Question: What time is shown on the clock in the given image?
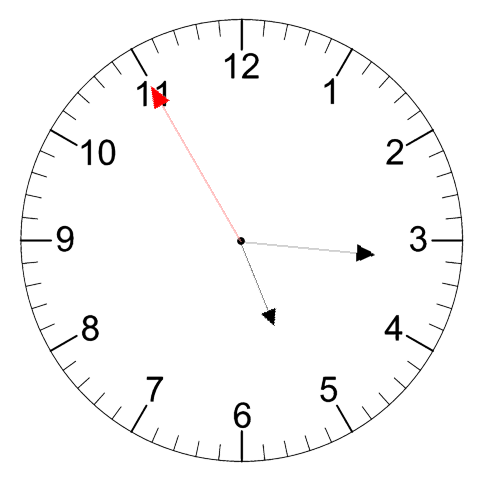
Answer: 05:15:55